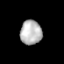
Tissue: prostate
Cell type: T cells
Senescence score: 0.3393
Nuclear area (px): 514
Mean DAPI intensity: 183.796